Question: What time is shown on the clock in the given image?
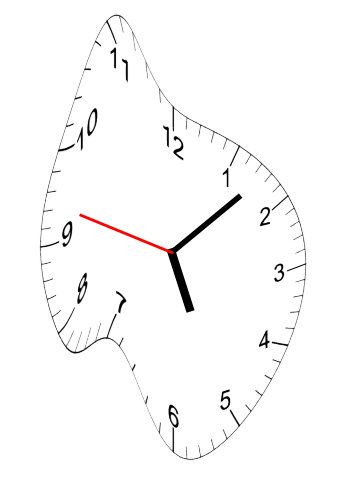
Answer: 05:07:47